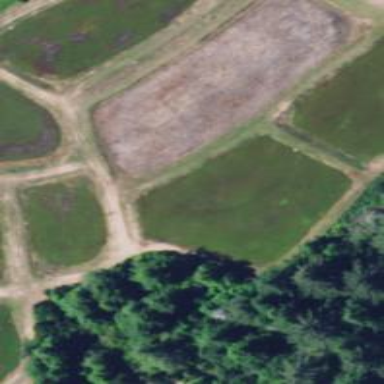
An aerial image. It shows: Farmland with cranberries as the main crop.